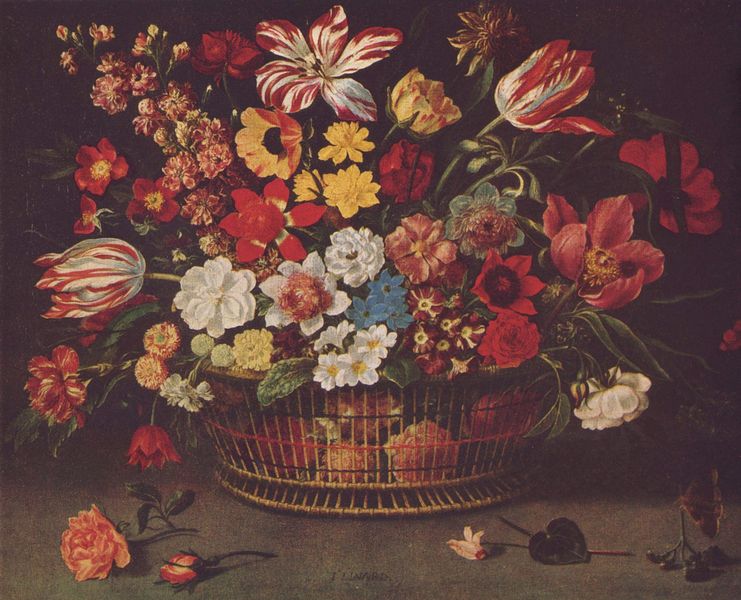
Titel: Korb mit Blumen
Künstler: Jacques Linard
Standort: Paris
Institution: Musée du Louvre
Schlagwörter: blau, blätter, dunkel, gemälde, weiß, gelb, grün, blume, blumen, braun, bunt, grau, hell, holz, schwarz, tisch, blüte, blüten, rose, rosen, rot, menge, barock, stehen, holland, niederlande, signatur, gitter, kelch, blatt, pflanze, rosa, stilleben, stillleben, herbst, tulpen, dunkelrot, korb, strauss, stimmung, pfingstrose, gesteck, blumenstrauss, bouquet, blühen, blütenblätter, tulpe, nature morte, vanitas, vergänglichkeit, geflecht, mohn, staub, stempel, niederländisch, nelke, schmetterling, stängel, welk, beugen, üppig, welken, edelweiss, veilchen, breugel, flämisch, enzian, blumenstilleben, narzisse, nelken, zeit, vergissmeinnicht, gebinde, primeln, klatschmohn, nachtfalter, biegen, blumenkorb, brueghel, astern, feldblumen, frische, unruhig, flechtwerk, gesprenkelt, bukett, gebrochen, anemonen, verblühen, samen, gartenblumen, schnittblumen, osterglocken, sommerblumen, rosarot, primel, anemone, äderung, blimen, opulent, abgebrochen, alpenveilchen, gitterkorb, linard, metallkorb, verwelkung, grauer boden, tulben, tausendschön